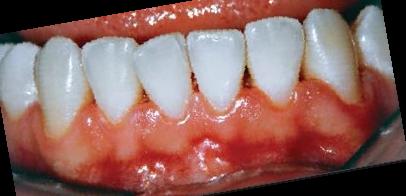
Condition: Gingivitis